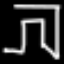
Label: pants